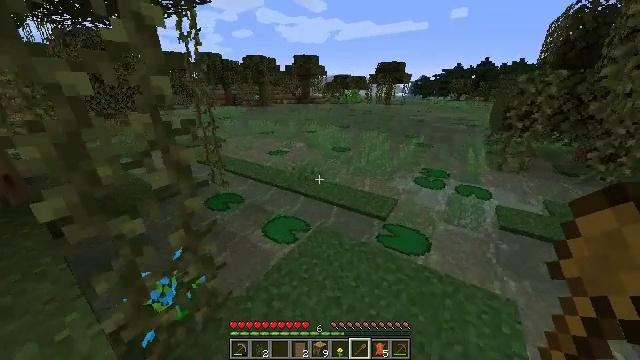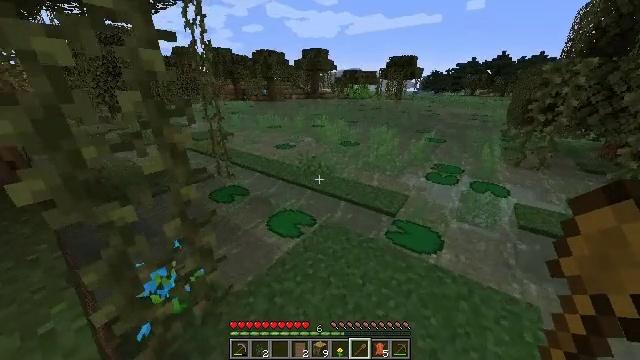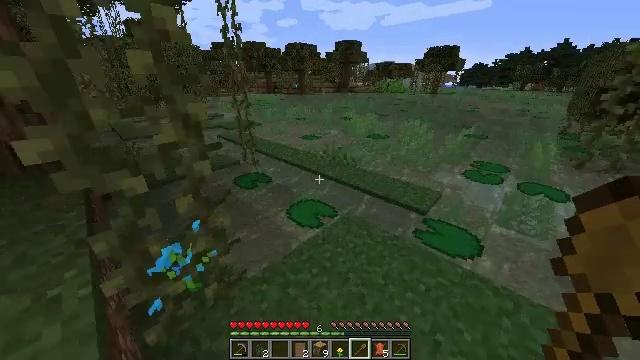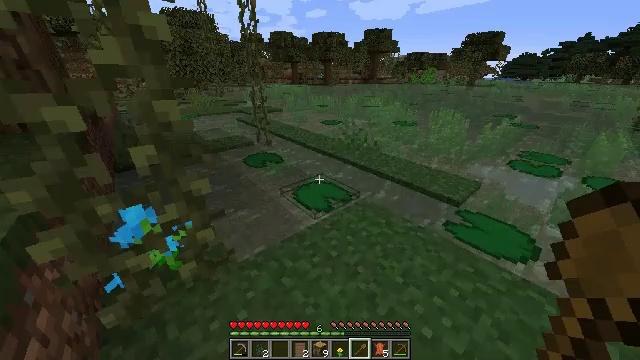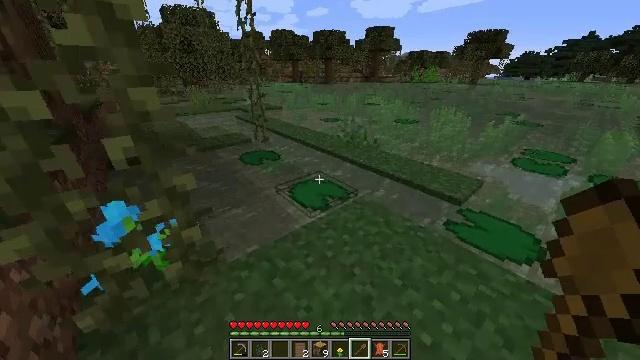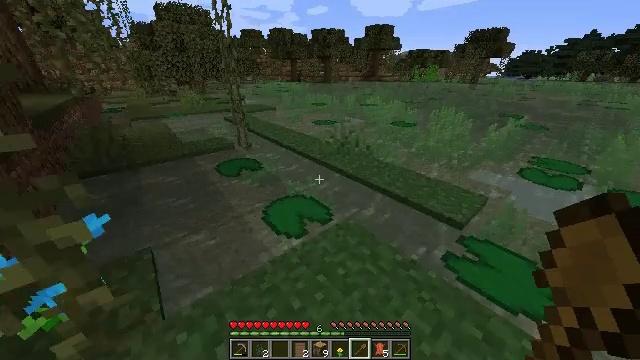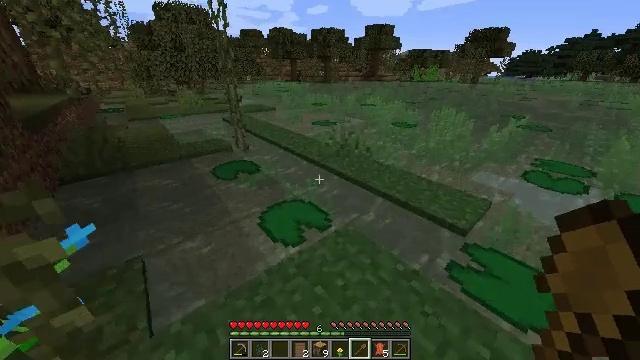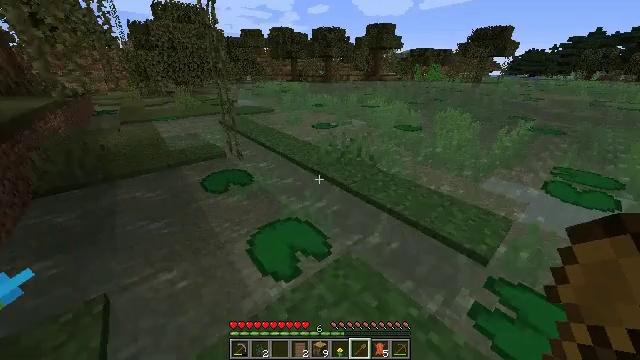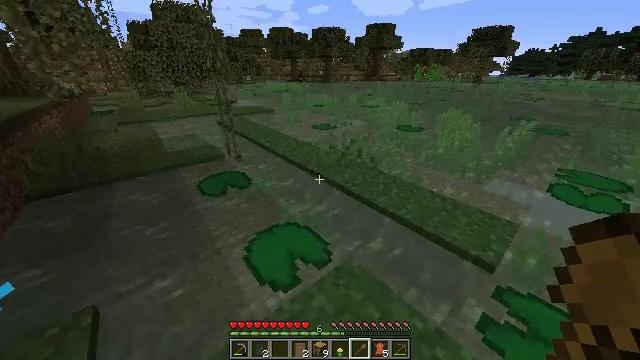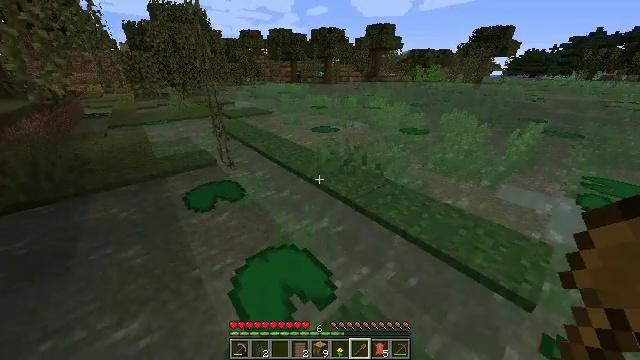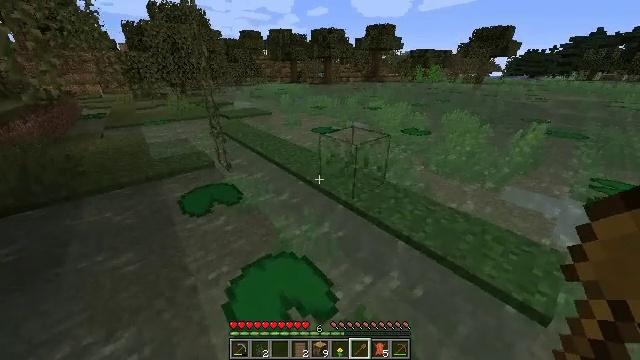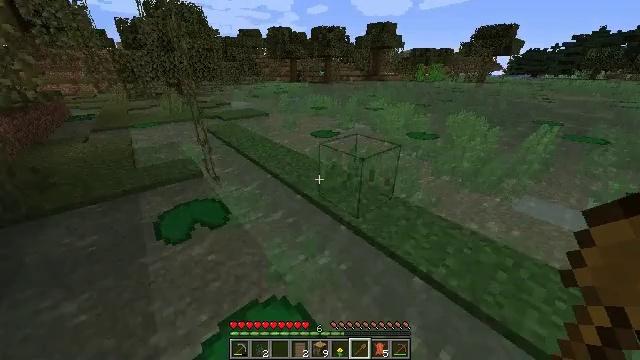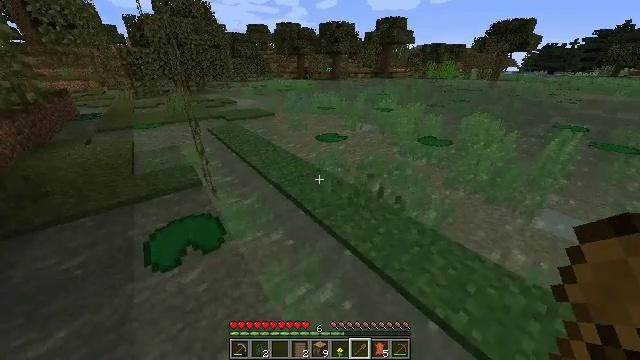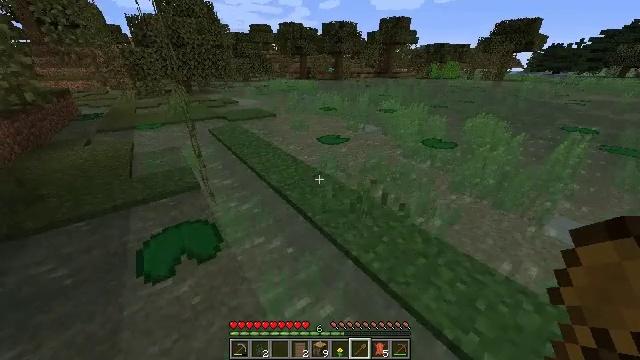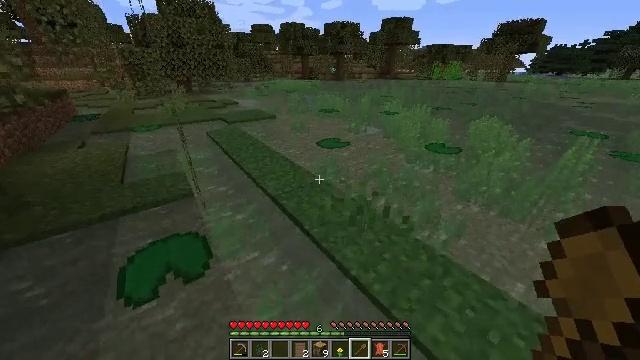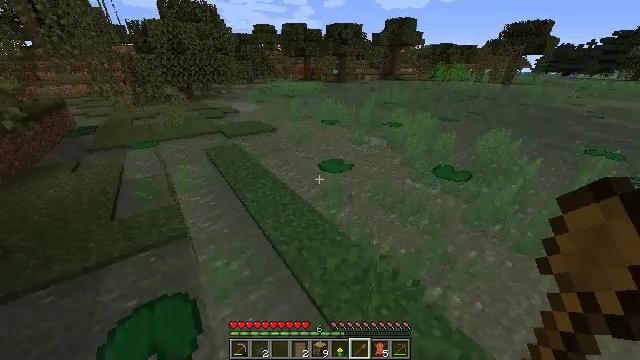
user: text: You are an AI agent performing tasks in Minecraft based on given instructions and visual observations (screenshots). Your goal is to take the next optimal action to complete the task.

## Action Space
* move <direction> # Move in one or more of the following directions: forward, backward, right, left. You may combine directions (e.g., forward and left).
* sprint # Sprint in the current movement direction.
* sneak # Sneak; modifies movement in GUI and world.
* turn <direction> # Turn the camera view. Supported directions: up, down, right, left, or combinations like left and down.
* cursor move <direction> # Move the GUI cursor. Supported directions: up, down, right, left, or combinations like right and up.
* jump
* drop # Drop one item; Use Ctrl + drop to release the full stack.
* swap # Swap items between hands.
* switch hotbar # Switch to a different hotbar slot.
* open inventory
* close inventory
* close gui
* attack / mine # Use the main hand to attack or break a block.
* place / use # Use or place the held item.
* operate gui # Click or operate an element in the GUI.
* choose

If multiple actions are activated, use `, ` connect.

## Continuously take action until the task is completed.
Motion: motion action
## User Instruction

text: Gather grass on the ground.
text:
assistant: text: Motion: move forward and move right, turn left and down
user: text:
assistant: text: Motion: move forward and move right, turn left and down
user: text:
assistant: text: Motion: move forward and move right, turn left and down
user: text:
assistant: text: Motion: move forward and move right
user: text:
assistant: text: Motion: move forward
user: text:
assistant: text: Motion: move forward
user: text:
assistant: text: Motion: move forward
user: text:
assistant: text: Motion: move forward
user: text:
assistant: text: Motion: move forward
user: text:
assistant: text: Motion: move forward
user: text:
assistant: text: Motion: move forward
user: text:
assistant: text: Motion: move forward, turn left
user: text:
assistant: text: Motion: move forward
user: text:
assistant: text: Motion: move forward, jump
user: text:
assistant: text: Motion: move forward, jump
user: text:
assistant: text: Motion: move forward, turn left, jump
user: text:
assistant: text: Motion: move forward, turn left, jump
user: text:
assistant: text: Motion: move forward, turn left, jump
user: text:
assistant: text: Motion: move forward, turn left, jump
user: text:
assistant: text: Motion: move forward, turn left
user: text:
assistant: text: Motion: move forward, turn left
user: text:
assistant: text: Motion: move forward
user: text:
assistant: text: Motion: move forward
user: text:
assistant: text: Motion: move forward and move left, turn left
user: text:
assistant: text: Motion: move forward and move left
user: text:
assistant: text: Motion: move forward and move left
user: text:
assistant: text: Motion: move forward and move left
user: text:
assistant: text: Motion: move forward
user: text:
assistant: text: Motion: move forward
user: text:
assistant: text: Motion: move forward